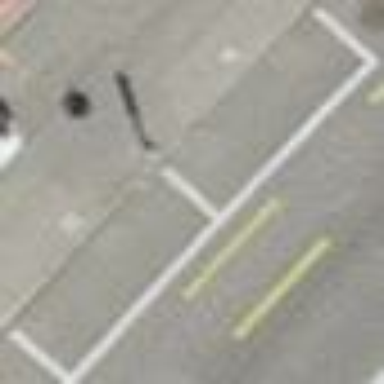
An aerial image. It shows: Asphalt parking lane.